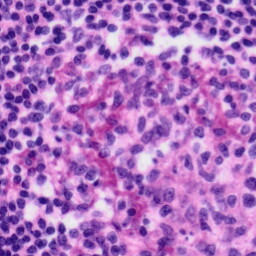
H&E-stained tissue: Tonsil